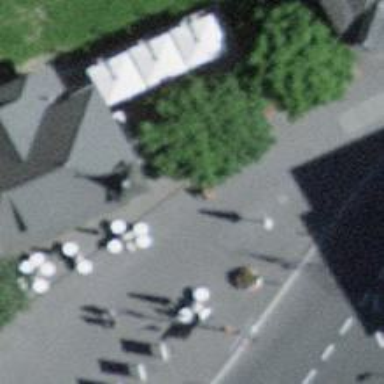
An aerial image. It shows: Post box.